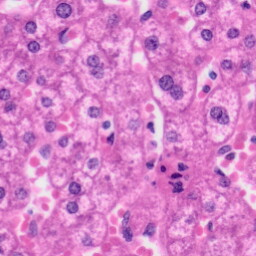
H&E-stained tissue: Liver